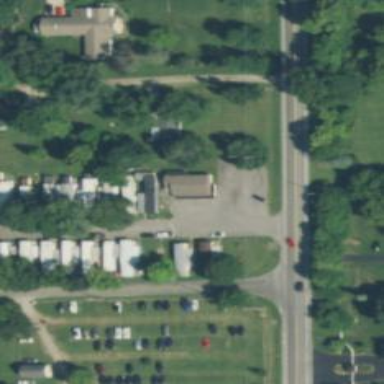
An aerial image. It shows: Trailer park.